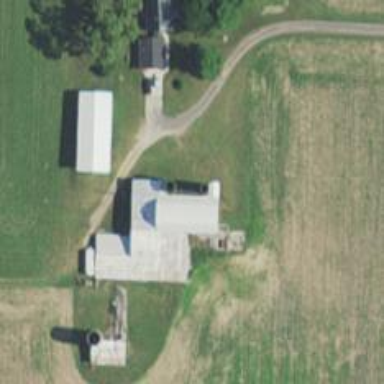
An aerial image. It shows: Silo.